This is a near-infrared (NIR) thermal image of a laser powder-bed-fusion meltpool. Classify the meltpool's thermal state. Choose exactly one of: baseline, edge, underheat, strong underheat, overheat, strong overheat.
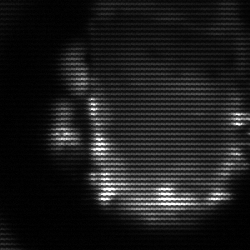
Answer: baseline